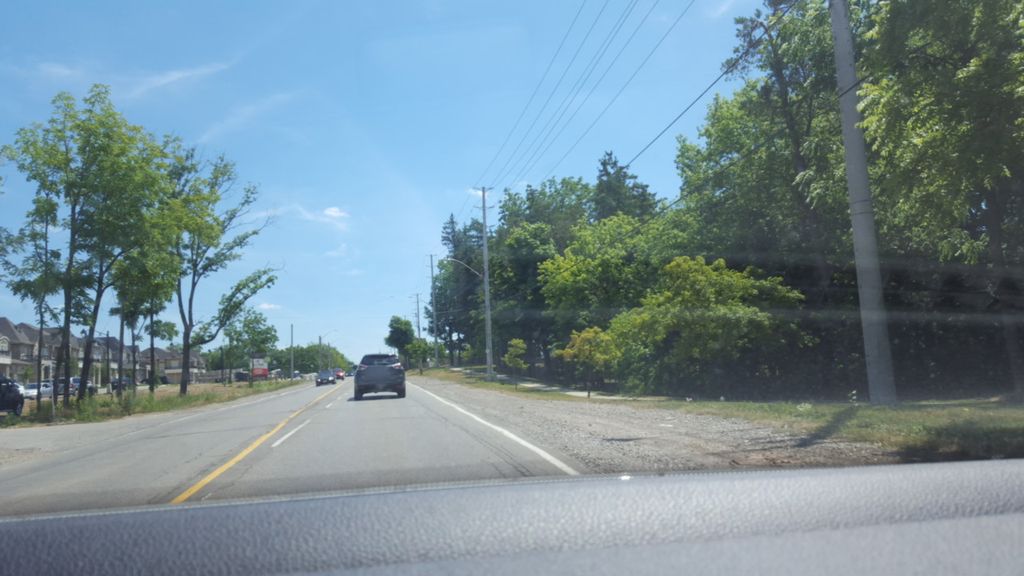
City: hamilton